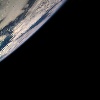
Label: space